Interaction volume radius: 5 \u00c5
Interaction volume height: 10 \u00c5
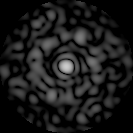
Disorder parameter: 0.8146